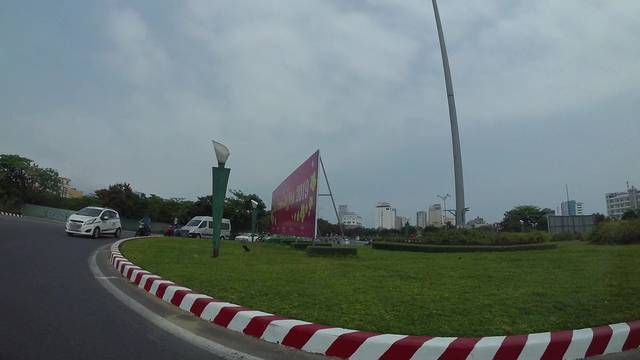
Region: Vietnam
Coordinates: 16.073, 108.23